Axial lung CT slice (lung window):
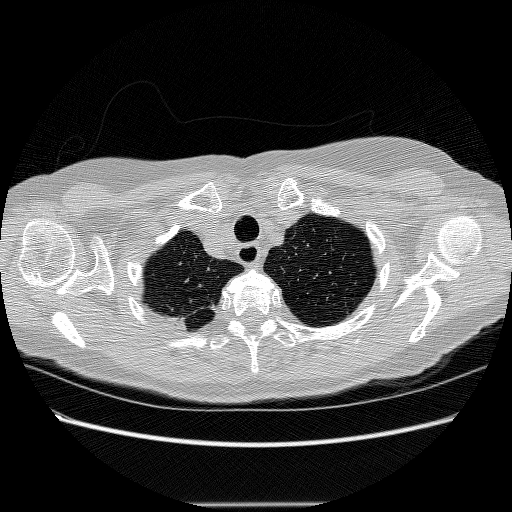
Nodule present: no